Field crop: maize
Growth stage: 1
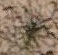
Species: salsola